Question: I use DefaultComboBoxModel to add specific items to my JComboBox (String text, Icon icon). But something goes wrong. When I add those two items to my combo model it looks like this:
'''
ComboBoxWindow:
[icon ]
[icon value]
'''
In summary, my code for combobox looks like this:
'''
private JComboBox combobox;
...
DefaultComboBoxModel model = new DefaultComboBoxModel();
combobox = new JComboBox(model);
...
/*
* I use JButton for 'sending' hex value taken from JTextField to 'combobox'
* with help of 'addToComboBox()' method
*/
public void addToComboBox() {
String value = field.getText().toString(); // getin' text from 'left' JTextField
Color color = tcc.getColor(); // getin' color from some other JLabel
ColorSwatch icon = new ColorSwatch(10, true); // using some custom method to create little square icon
icon.setColor(color); // seting color of created icon
combobox.addItem(icon);
combobox.addItem(value);
}
'''
I considered using ListCellRenderer, but I don't know how can I 'tell' it that it should render, for example, a JLabel component by using 'value' and 'icon' simultaneously. It's very important for me to have possibility to add those items dynamically by using a JButton.

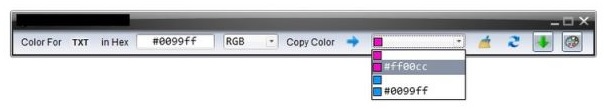
Answer: I did it & it works now just fine :) Basicaly 1. I've used a DefaultComboBoxModel, 2. I've added it to my JComboBox, 3. I've added a custom ListCellRenderer which 'translates' taken string (e.g. '#FFFFFF') to a icon & proper text and at the end creates a JLabel with that newborn icon and text.
'''
/**
* Main Class
*/
public class ColorChooser {
...
public ColorChooser() {
...
DefaultComboBoxModel<String> model = new DefaultComboBoxModel<String>();
JComboBox combobox = new JComboBox<String>(model);
combobox.setEditable(false);
cobobox.setRenderer(new ComboRenderer());
...
}
...
}
/**
* Renderer Class
*/
public class ComboRenderer extends JLabel implements ListCellRenderer<Object> {
public ComboRenderer() {
}
public Component getListCellRendererComponent(JList<?> list, Object value, int index, boolean isSelected, boolean cellHasFocus) {
setFont(newFont("Consolas", Font.PLAIN, 14));
setOpaque(true);
String hex;
if (value != null) {
/*
* So basically I add to my 'model' in ColorChooser main class only Strings
* which I get e.g. from some JTextField.
* On base of this String I create icon for future JLabel
* and I set String 'value' as text for it.
*/
hex = value.toString();
Color color = HexToRgb(hex); //Method which translates String to Color
ColorSwatch icon = new ColorSwatch(10, true); // ColorSwatch is a method which creates specific square icon (in this case a little square)
icon.setColor(color);
setText(hex);
setIcon(icon);
}
return this;
}
/*
* My translate method which translates given String to a specific color value
* (RGB/RGBA)
*/
public Color HexToRgb(String colorStr) {
Color color = null;
// For String hex value '#RRGGBB'
if (colorStr.length() == 7) {
color = new Color(
Integer.valueOf(colorStr.substring(1, 3), 16),
Integer.valueOf(colorStr.substring(3, 5), 16),
Integer.valueOf(colorStr.substring(5, 7), 16));
// For String hex value '#AARRGGBB'
} else if (colorStr.length() == 9) {
color = new Color(
Integer.valueOf(colorStr.substring(3, 5), 16),
Integer.valueOf(colorStr.substring(5, 7), 16),
Integer.valueOf(colorStr.substring(7, 9), 16),
Integer.valueOf(colorStr.substring(1, 3), 16));
// For String hex value '0xRRGGBB'
} else if (colorStr.length() == 8) {
color = new Color(
Integer.valueOf(colorStr.substring(2, 4), 16),
Integer.valueOf(colorStr.substring(4, 6), 16),
Integer.valueOf(colorStr.substring(6, 8), 16));
// For String hex value '0xAARRGGBB'
} else if (colorStr.length() == 10) {
color = new Color(
Integer.valueOf(colorStr.substring(4, 6), 16),
Integer.valueOf(colorStr.substring(6, 8), 16),
Integer.valueOf(colorStr.substring(8, 10), 16),
Integer.valueOf(colorStr.substring(2, 4), 16));
} else
JOptionPane.showMessageDialog(null, "Something wen wrong... :|");
return color;
}
}
'''
And with renderer like this I can just add items to my combobox...
'''
try {
String hex = jtextfield.getText();
boolean canI = CheckHexValue(hex); //Method for checkin' if 'hex' String fits some specific terms
if (canI) {
combobox.insertItemAt(hex, 0);
combobox.setSelectedIndex(0);
}
} catch (Exception e) {
JOptionPane.showMessageDialog(null, e);
}
'''
...and we are home now. Hope that code will help someone :)